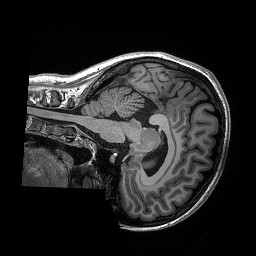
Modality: T1w
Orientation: sagittal
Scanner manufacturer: siemens
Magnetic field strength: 3 T
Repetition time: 2.3 s
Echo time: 0.00288 s